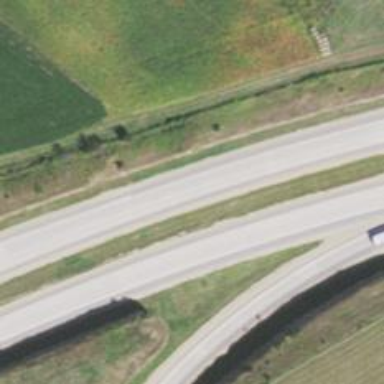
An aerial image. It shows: Motorway with motorroad.